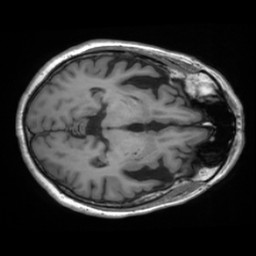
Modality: T1w
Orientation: axial
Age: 30
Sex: male